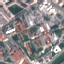
Label: Industrial